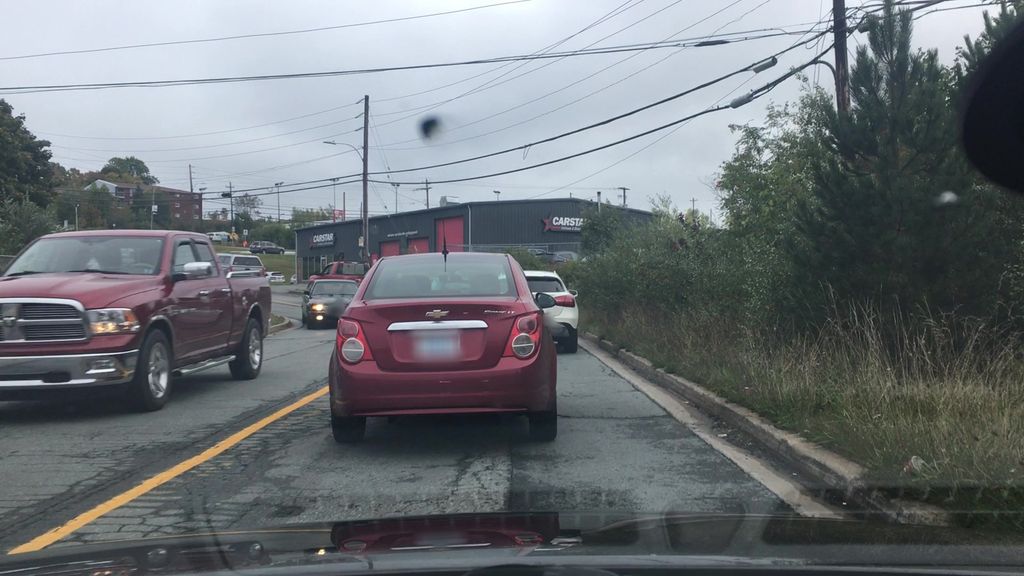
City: halifax